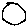
Label: circle